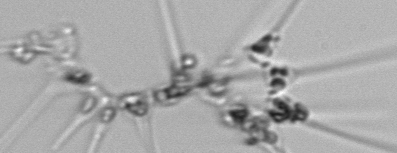
Label: Asterionellopsis_glacialis